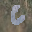
Label: 6